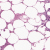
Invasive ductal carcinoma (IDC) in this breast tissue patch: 0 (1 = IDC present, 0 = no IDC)